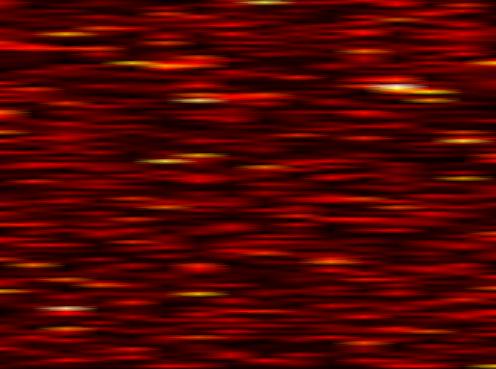
Label: WOLA